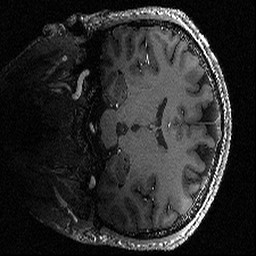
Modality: T1w
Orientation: coronal
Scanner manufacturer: siemens
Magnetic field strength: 6.98 T
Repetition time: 2.7 s
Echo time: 0.003 s